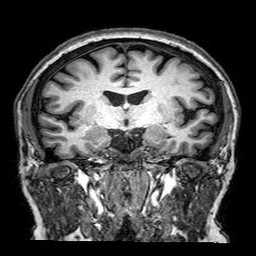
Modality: T1w
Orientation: sagittal
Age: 65
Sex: female
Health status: healthy
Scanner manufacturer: philips
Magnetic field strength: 3 T